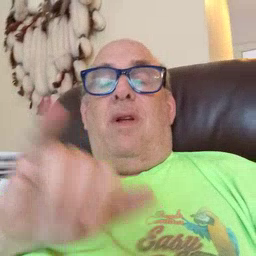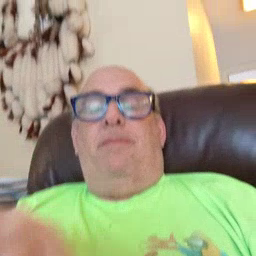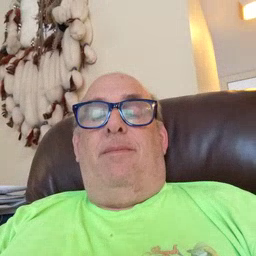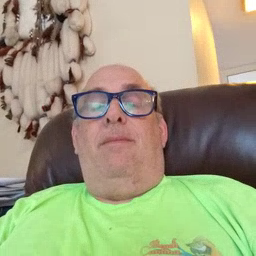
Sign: same